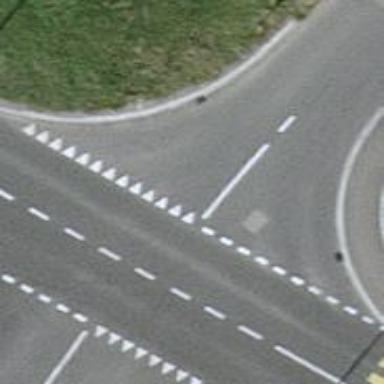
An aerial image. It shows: Road with "give way" sign.